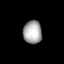
Tissue: prostate
Cell type: T cells
Senescence score: 0.7657
Nuclear area (px): 423
Mean DAPI intensity: 166.3